Brain MRI, t2w sequence, axial 2D slice.
Patient: age 51, sex F, weight 95 kg, height 1.95 m
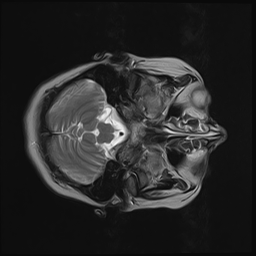